Question: Below is my XML file
'''
<?xml version="1.0" encoding="ISO-8859-1"?>
<DataResult>
<Data>
<Name lang="eng">Reshma</Name>
<Birth Date>1988-09-23T00:00:00</Birth Date>
</Data>
<Data>
<Name lang="eng">Rahul</Name>
<Birth Date>1991-09-23T00:00:00</Birth Date>
</Data>
</DataResult>
'''
I am trying to read this XML node value into the for each loop container, below is the my for each loop container setting,

Now I want to read that node value from above XML file and enter that value into database, can't I take a single variable first read the first node value into it and update the database and again rewrite the same variable by another node and update the database, since my main xml file is going to have n numbers of node.
My main aim is to read the xml file node into foreach loop, tried lot for it but unable to get the solution, any help will be greatly appreciated.
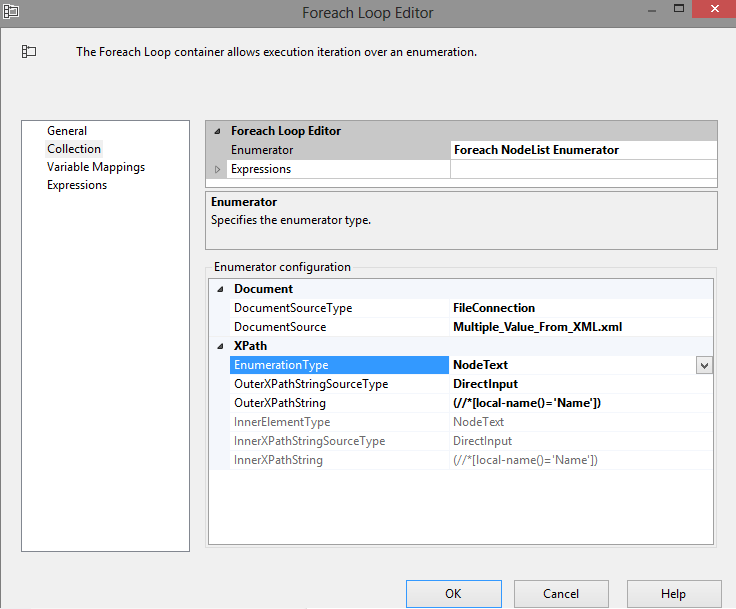
Answer: Here's a possible solution which may be dodging the actual question.
Like I mentioned in the comments, I dont think you actually need the "foreach container". Use The "XML Source" to directly import all of your data. Next, as per your "DT_WSTR" error I would advise you to use either a "Data Conversion" or a "Derived Column" component to add a maximum length to your Columns.

Finally, you can use the "OLE DB Destination" if you are the data into a table. I was under the impression that you wanted to some existing data, in which case, I have always used an "OLE DB Command" with an UPDATE statement.